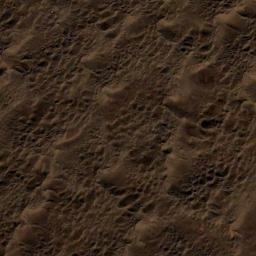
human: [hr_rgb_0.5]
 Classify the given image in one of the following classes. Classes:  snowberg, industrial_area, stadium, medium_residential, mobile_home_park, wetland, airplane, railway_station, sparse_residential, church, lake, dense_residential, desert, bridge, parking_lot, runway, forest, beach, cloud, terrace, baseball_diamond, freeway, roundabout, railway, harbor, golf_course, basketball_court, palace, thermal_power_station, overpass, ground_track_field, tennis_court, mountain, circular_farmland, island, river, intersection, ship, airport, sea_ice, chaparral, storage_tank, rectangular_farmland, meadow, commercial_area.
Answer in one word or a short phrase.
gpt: desert